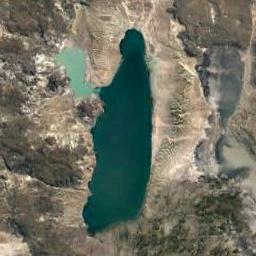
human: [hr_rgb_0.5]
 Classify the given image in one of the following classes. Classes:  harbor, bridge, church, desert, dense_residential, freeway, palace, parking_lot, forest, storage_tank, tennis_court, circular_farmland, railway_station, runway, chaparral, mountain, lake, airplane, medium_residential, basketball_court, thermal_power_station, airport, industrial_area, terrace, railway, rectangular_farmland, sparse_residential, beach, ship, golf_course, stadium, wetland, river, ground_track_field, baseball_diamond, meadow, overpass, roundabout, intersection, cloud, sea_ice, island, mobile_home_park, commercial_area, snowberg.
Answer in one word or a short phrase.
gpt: lake